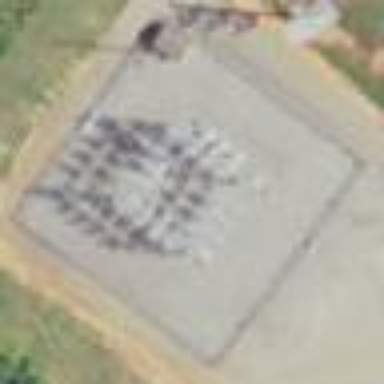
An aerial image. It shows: Substation for switching with surrounding fence.